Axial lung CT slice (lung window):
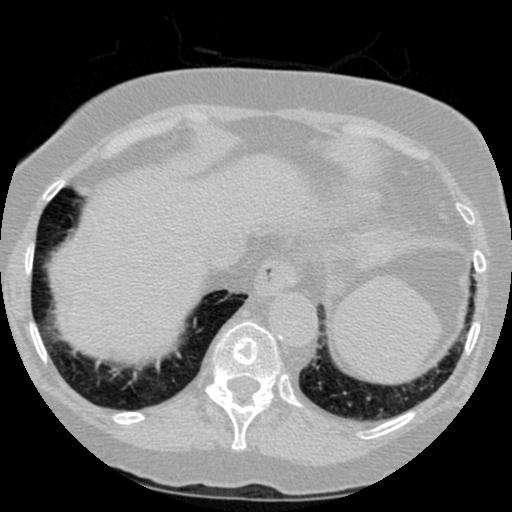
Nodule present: no